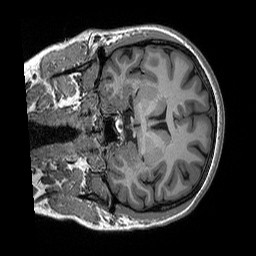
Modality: T1w
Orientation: coronal
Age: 28
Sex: female
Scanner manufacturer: siemens
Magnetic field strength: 3 T
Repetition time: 2.3 s
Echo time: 0.00298 s